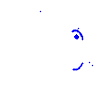
Particle: kaon